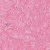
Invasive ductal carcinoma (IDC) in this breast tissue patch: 0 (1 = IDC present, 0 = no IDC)